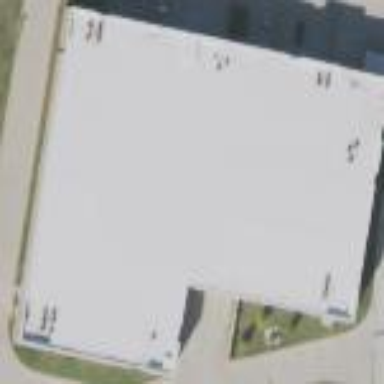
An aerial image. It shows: Building housing storage rental shop.